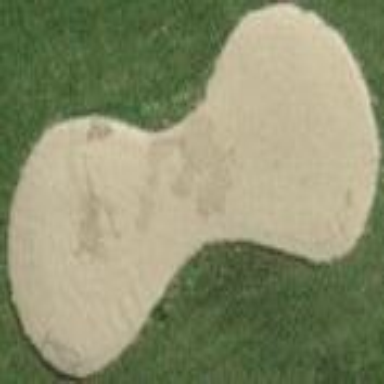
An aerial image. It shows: Sandy area is golf bunker.